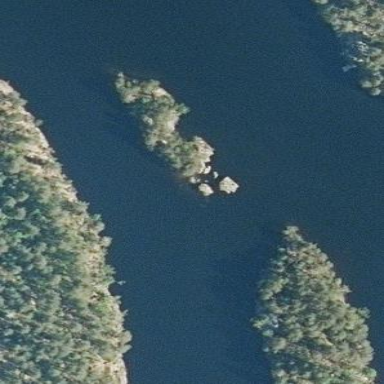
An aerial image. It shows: Island.